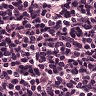
Metastatic tissue present: no